Question: I have some DIVs on a page. How can I make the DIVs create a new column on the right when the bottom of the page is reached. So I have some small fixed height DIVs with images inside them. After every DIV, there is a line and then the next div and so on. On smaller displays, the screen requires scrolling to see the DIVs. So I added 'overflow: hidden' to the body, to disable the scrolling. Now the DIVs at the very bottom are cut out, so I want the DIVs that are cut out, to create a new column to the right.
.
'''
body {
overflow: hidden;}
#icon {
background: #000;
color:#fff;
height:50px;
width:50px;
}
'''
'''
<body>
<div id=icon>1</div><br>
<div id=icon>2</div><br>
<div id=icon>3</div><br>
<div id=icon>4</div><br>
<div id=icon>5</div><br>
<div id=icon>6</div><br>
<div id=icon>7</div><br>
<div id=icon>8</div><br>
<div id=icon>9</div>
'''
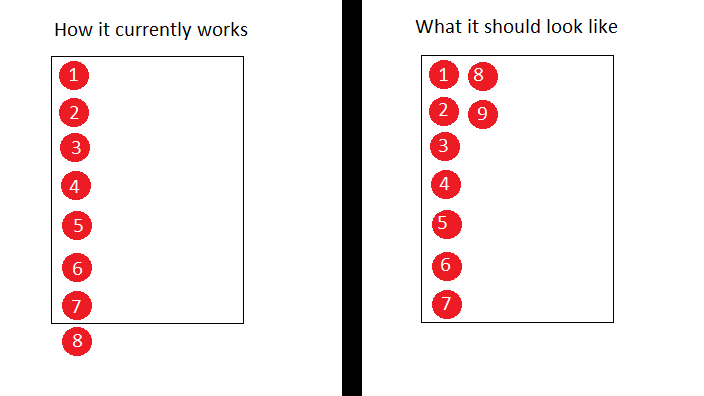
Answer: There's a lot of solutions to this and all run into polyfill issues. Columns are notorious for this.
A good option with decent coverage is to use flexboxes. Flexboxes were pretty much made for this kind of stuff.
Wrap all the 'divs' in another div (i used 'section') and give the wrapping container some flexbox rules:
'''
body {
overflow: hidden;}
.wrap {
display: flex;
flex-direction: column;
flex-wrap: wrap;
height: 100vh; /*the height will need to be customized*/
width: 50px;
}
#icon {
background: #000;
color:#fff;
height:50px;
width:50px;
margin-left: 10px;
}
'''
'''
<section class="wrap">
<div id=icon>1</div><br>
<div id=icon>2</div><br>
<div id=icon>3</div><br>
<div id=icon>4</div><br>
<div id=icon>5</div><br>
<div id=icon>6</div><br>
<div id=icon>7</div><br>
<div id=icon>8</div><br>
<div id=icon>9</div>
</section>
'''
You'll need to give height and width rules to the wrapper, however. If it's in another container with a set height, you should be able to give it 'height: 100%' and it will reach the bottom of the page.
Word of warning: 'columns' and 'flexboxes' are notorious for having cross-browser compatability issues, though mobile browsers are somewhat better at this. A good solution is to use a library with a focus on responsive or mobile design, like Bootstrap or SpaceBase (though the latter is a SASS library)